Question: Any ideas Why sphinx is not creating cross reference links?
I have tried every possible combination to try to get a link to work, no luck.
I have tried with the 'napoleon_google_docstring' on and off.
Other references that are create automatically are working ok.

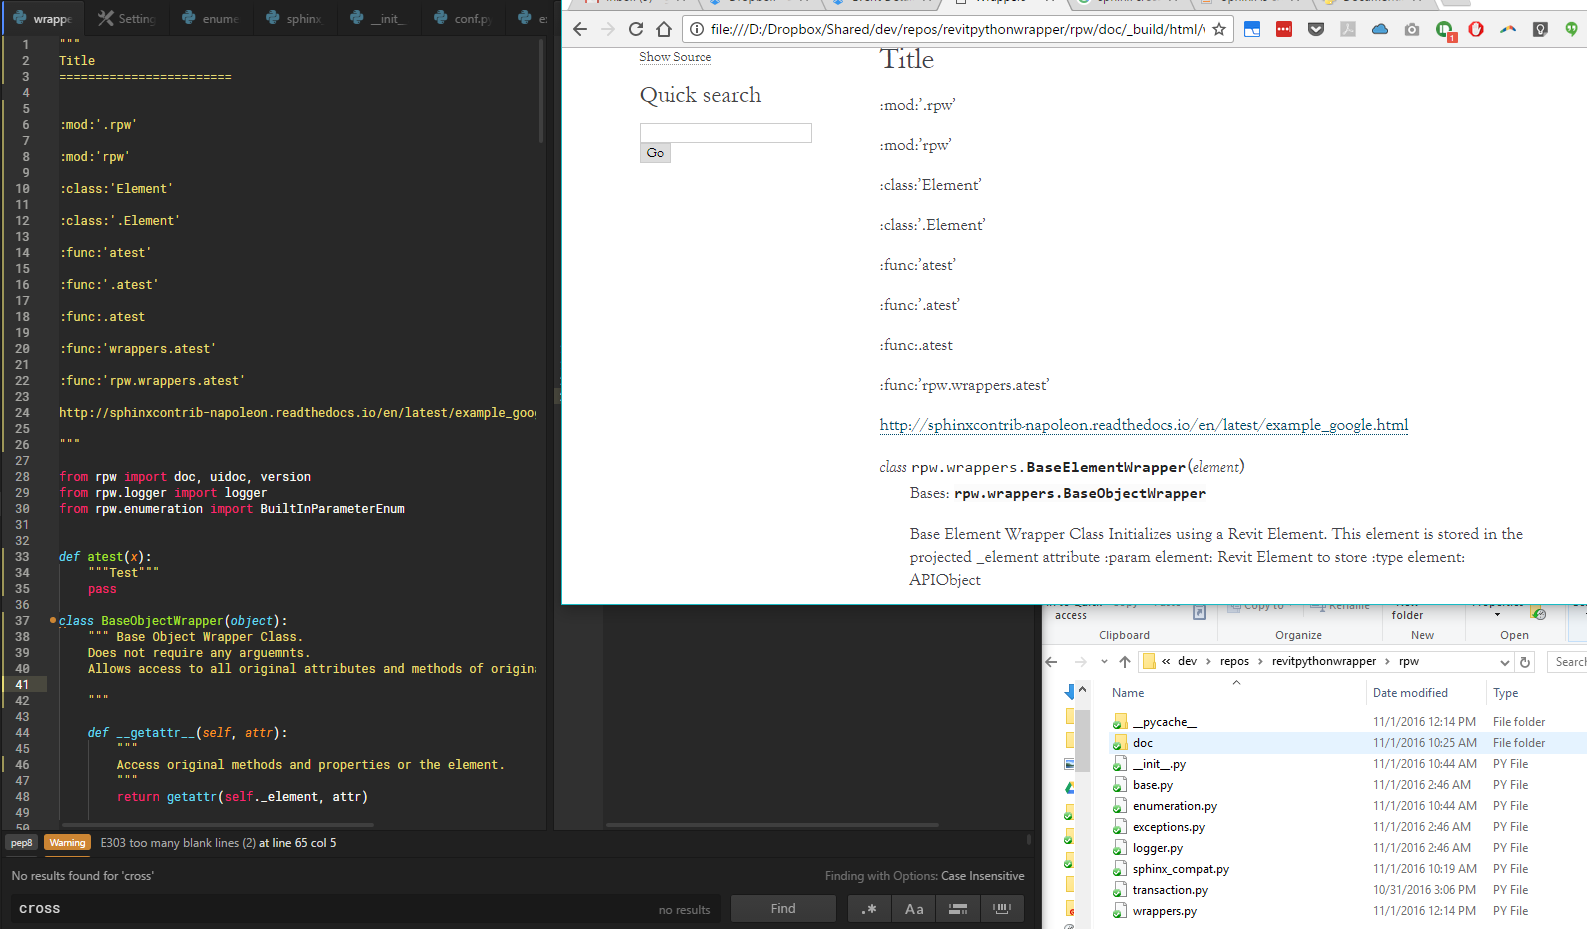
Answer: You are using straight single quotes instead of backticks to delimit the role content. For example, ':func:'atest'' must be changed to ':func:'atest''.
References:
- <URL>